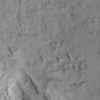
Label: not_dusty